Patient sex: F
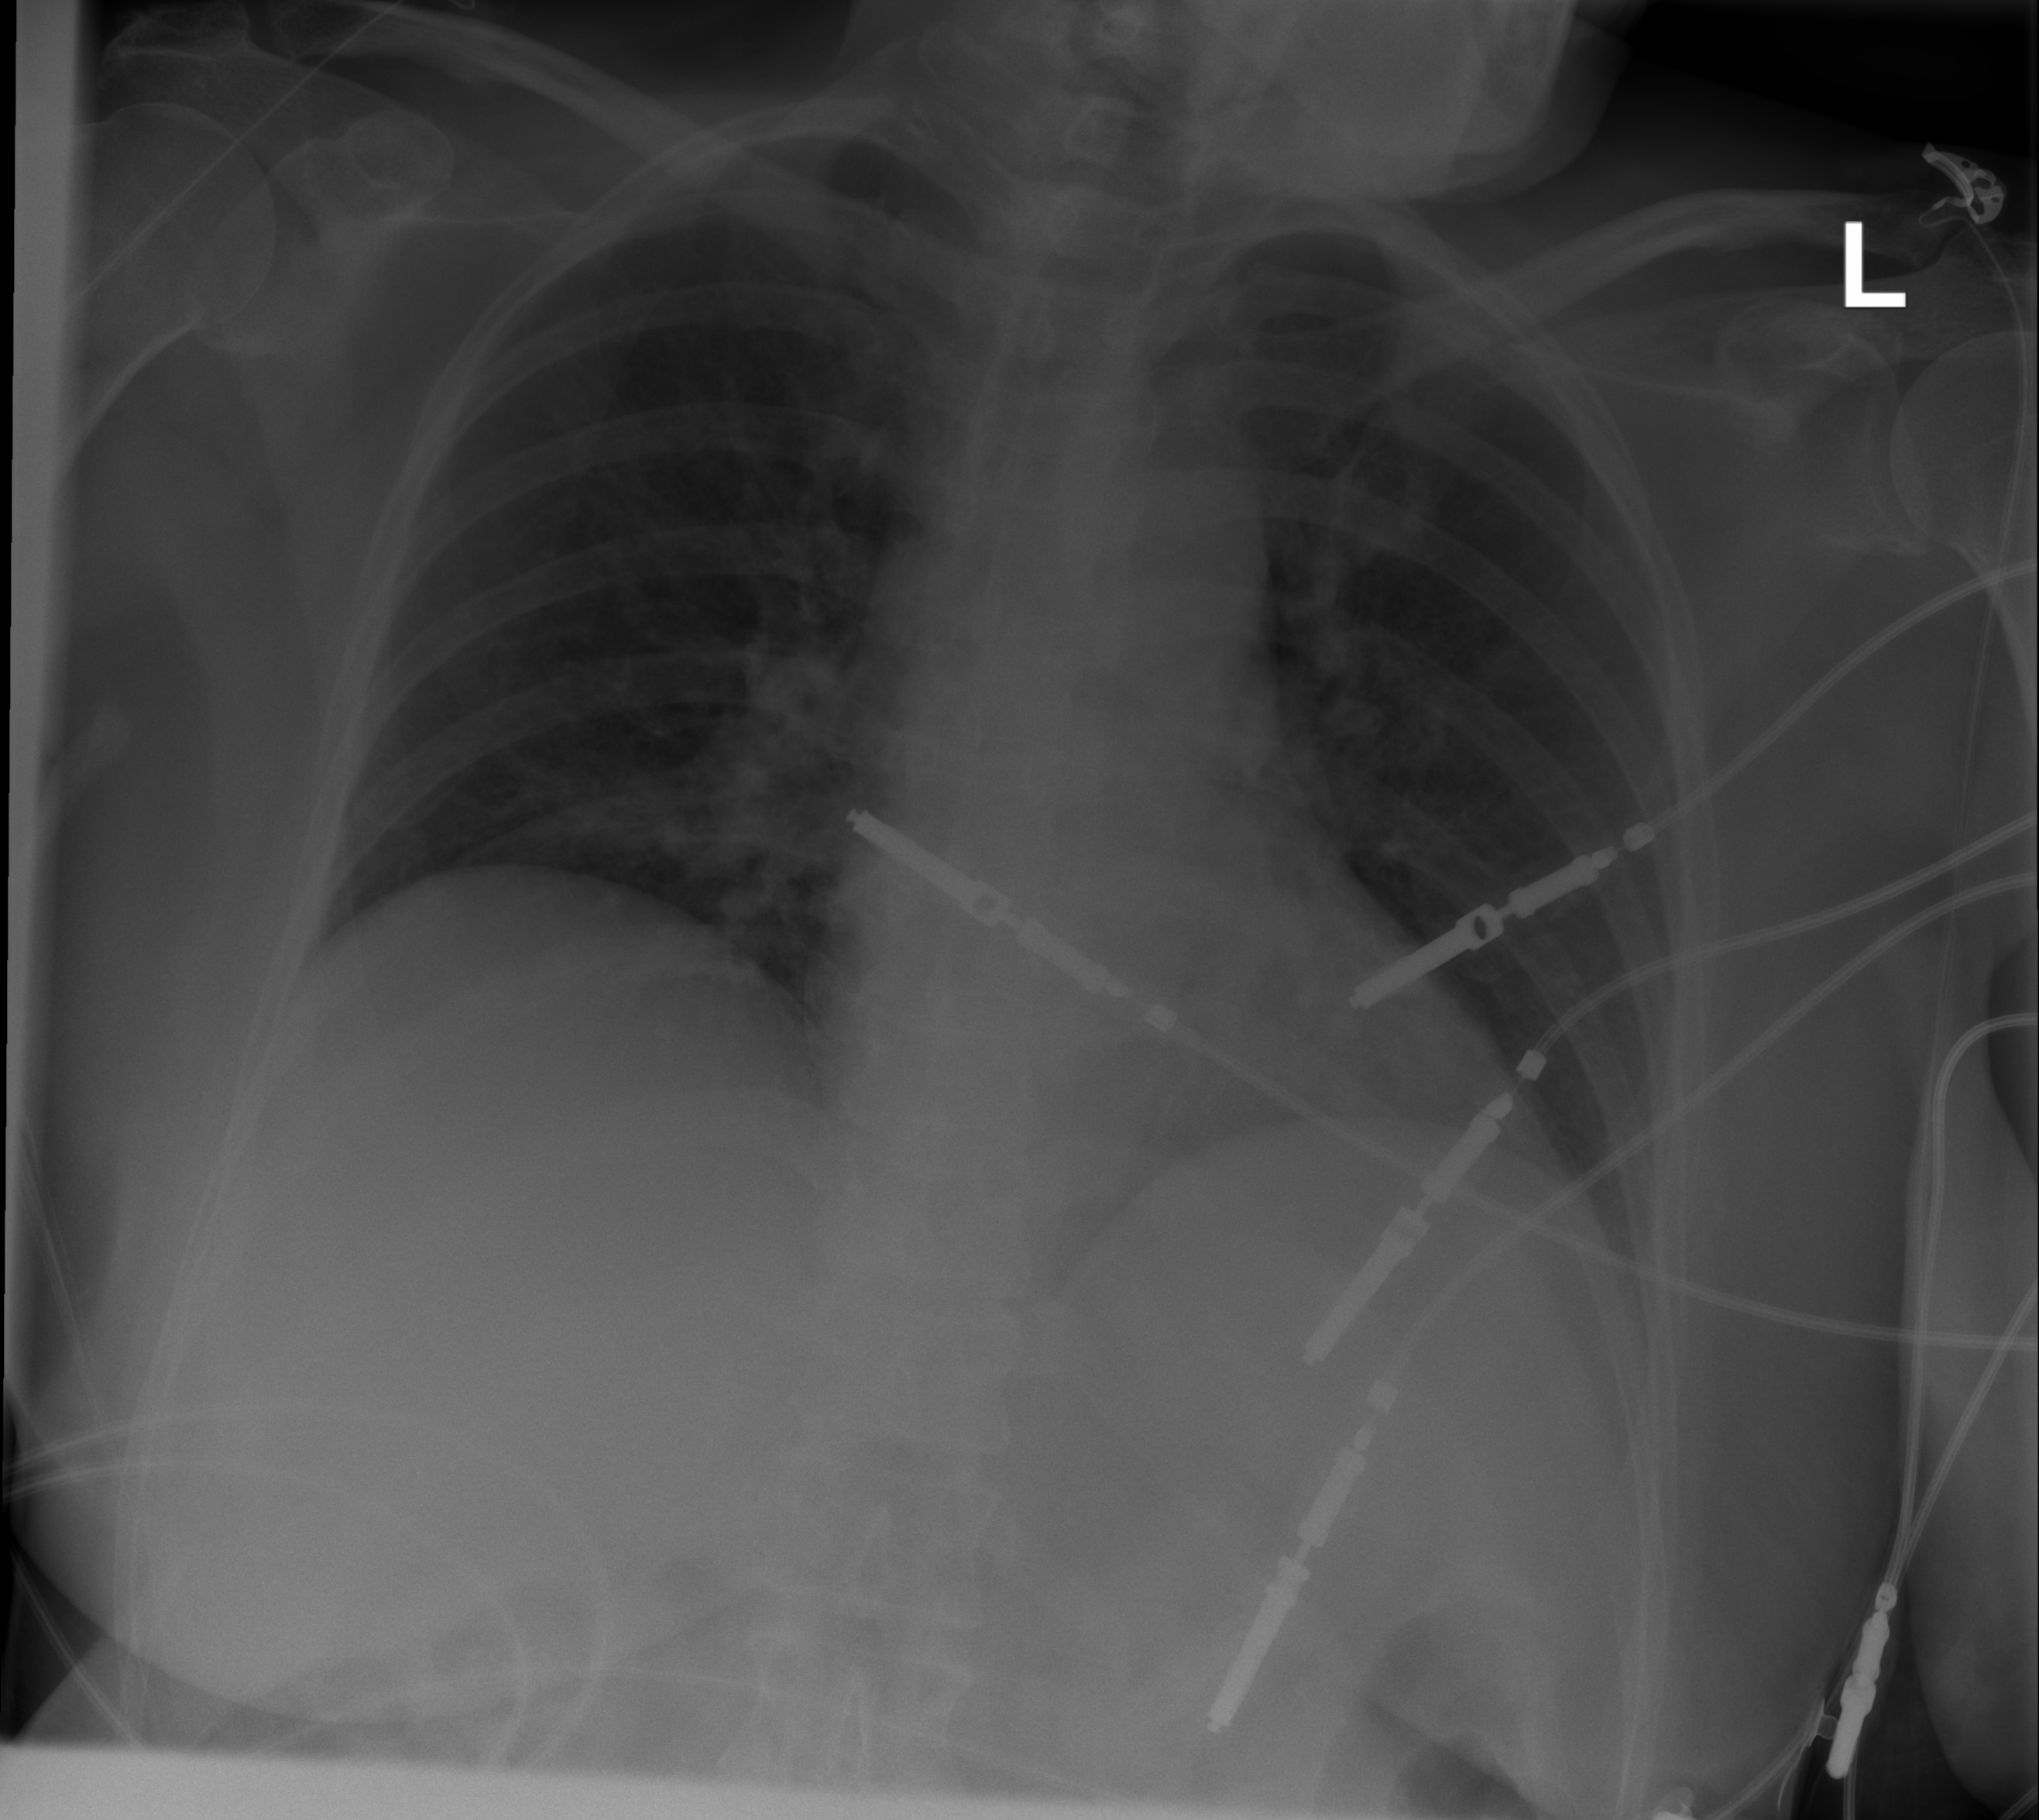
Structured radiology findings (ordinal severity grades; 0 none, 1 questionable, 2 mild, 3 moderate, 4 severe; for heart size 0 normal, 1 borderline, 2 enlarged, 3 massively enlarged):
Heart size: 0
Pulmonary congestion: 1
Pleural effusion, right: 0
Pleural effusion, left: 0
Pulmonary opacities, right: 0
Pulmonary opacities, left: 0
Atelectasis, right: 0
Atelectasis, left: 0